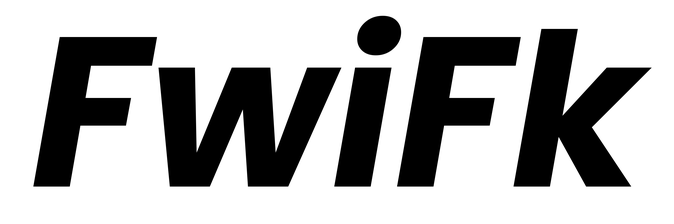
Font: Poppins-BoldItalic